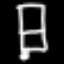
Label: chair